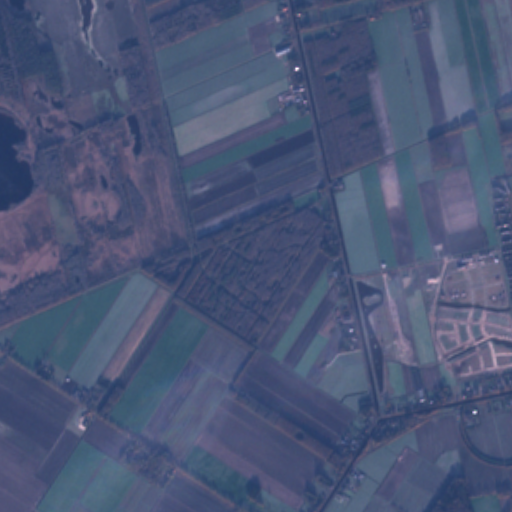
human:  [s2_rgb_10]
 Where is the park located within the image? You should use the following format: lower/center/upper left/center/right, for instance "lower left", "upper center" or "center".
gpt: The park is located in the lower right of the image.
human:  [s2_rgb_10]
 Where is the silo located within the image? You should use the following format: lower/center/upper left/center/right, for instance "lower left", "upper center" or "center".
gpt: The silo is located in the center right of the image.
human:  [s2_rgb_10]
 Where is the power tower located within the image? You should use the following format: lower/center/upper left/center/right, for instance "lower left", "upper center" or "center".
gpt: There is no power tower in the image.